Field crop: maize
Growth stage: 2
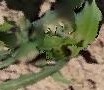
Species: maize